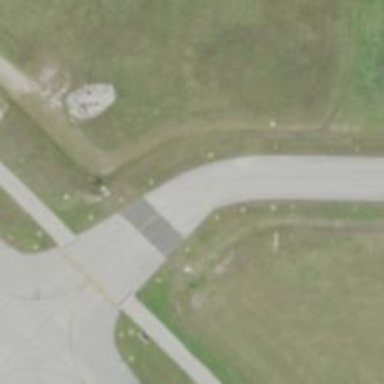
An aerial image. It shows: Image of taxiway at airport.